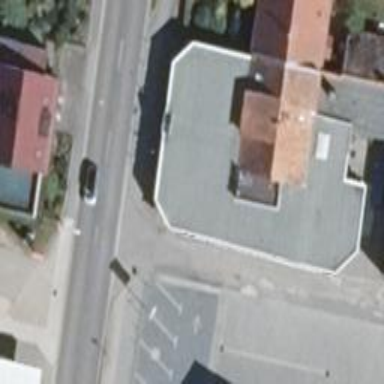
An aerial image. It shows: Bakery.